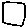
Label: square